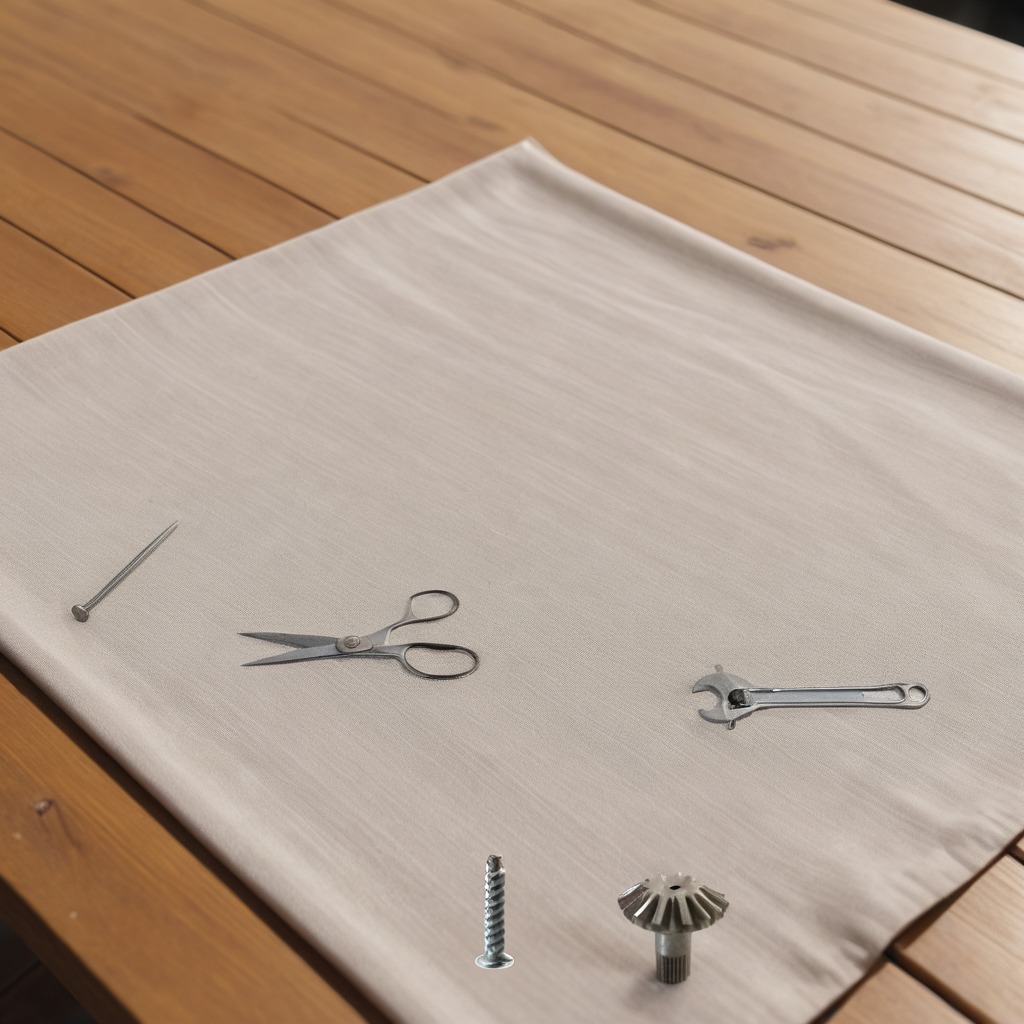
A gear with teeth, a machine screw, a nail, scissors, and a wrench are lying on the wooden table.